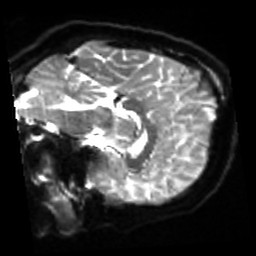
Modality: sbref
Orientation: sagittal
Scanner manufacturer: siemens
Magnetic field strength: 3 T
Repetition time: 4 s
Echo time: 0.0594 s